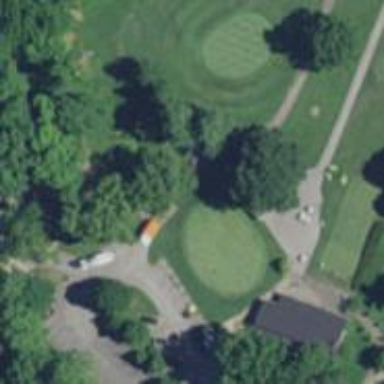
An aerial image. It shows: Service road used as golf cart path.